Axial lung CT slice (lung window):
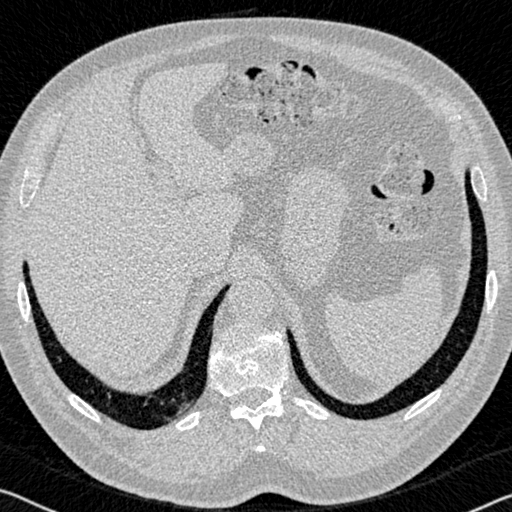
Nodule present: no